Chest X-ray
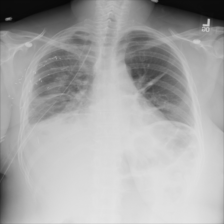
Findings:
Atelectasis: negative
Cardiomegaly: negative
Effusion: negative
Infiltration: negative
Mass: negative
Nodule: negative
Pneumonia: negative
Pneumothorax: positive
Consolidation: negative
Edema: negative
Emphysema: positive
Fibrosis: negative
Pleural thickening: negative
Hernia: negative